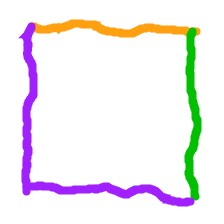
Shape: square